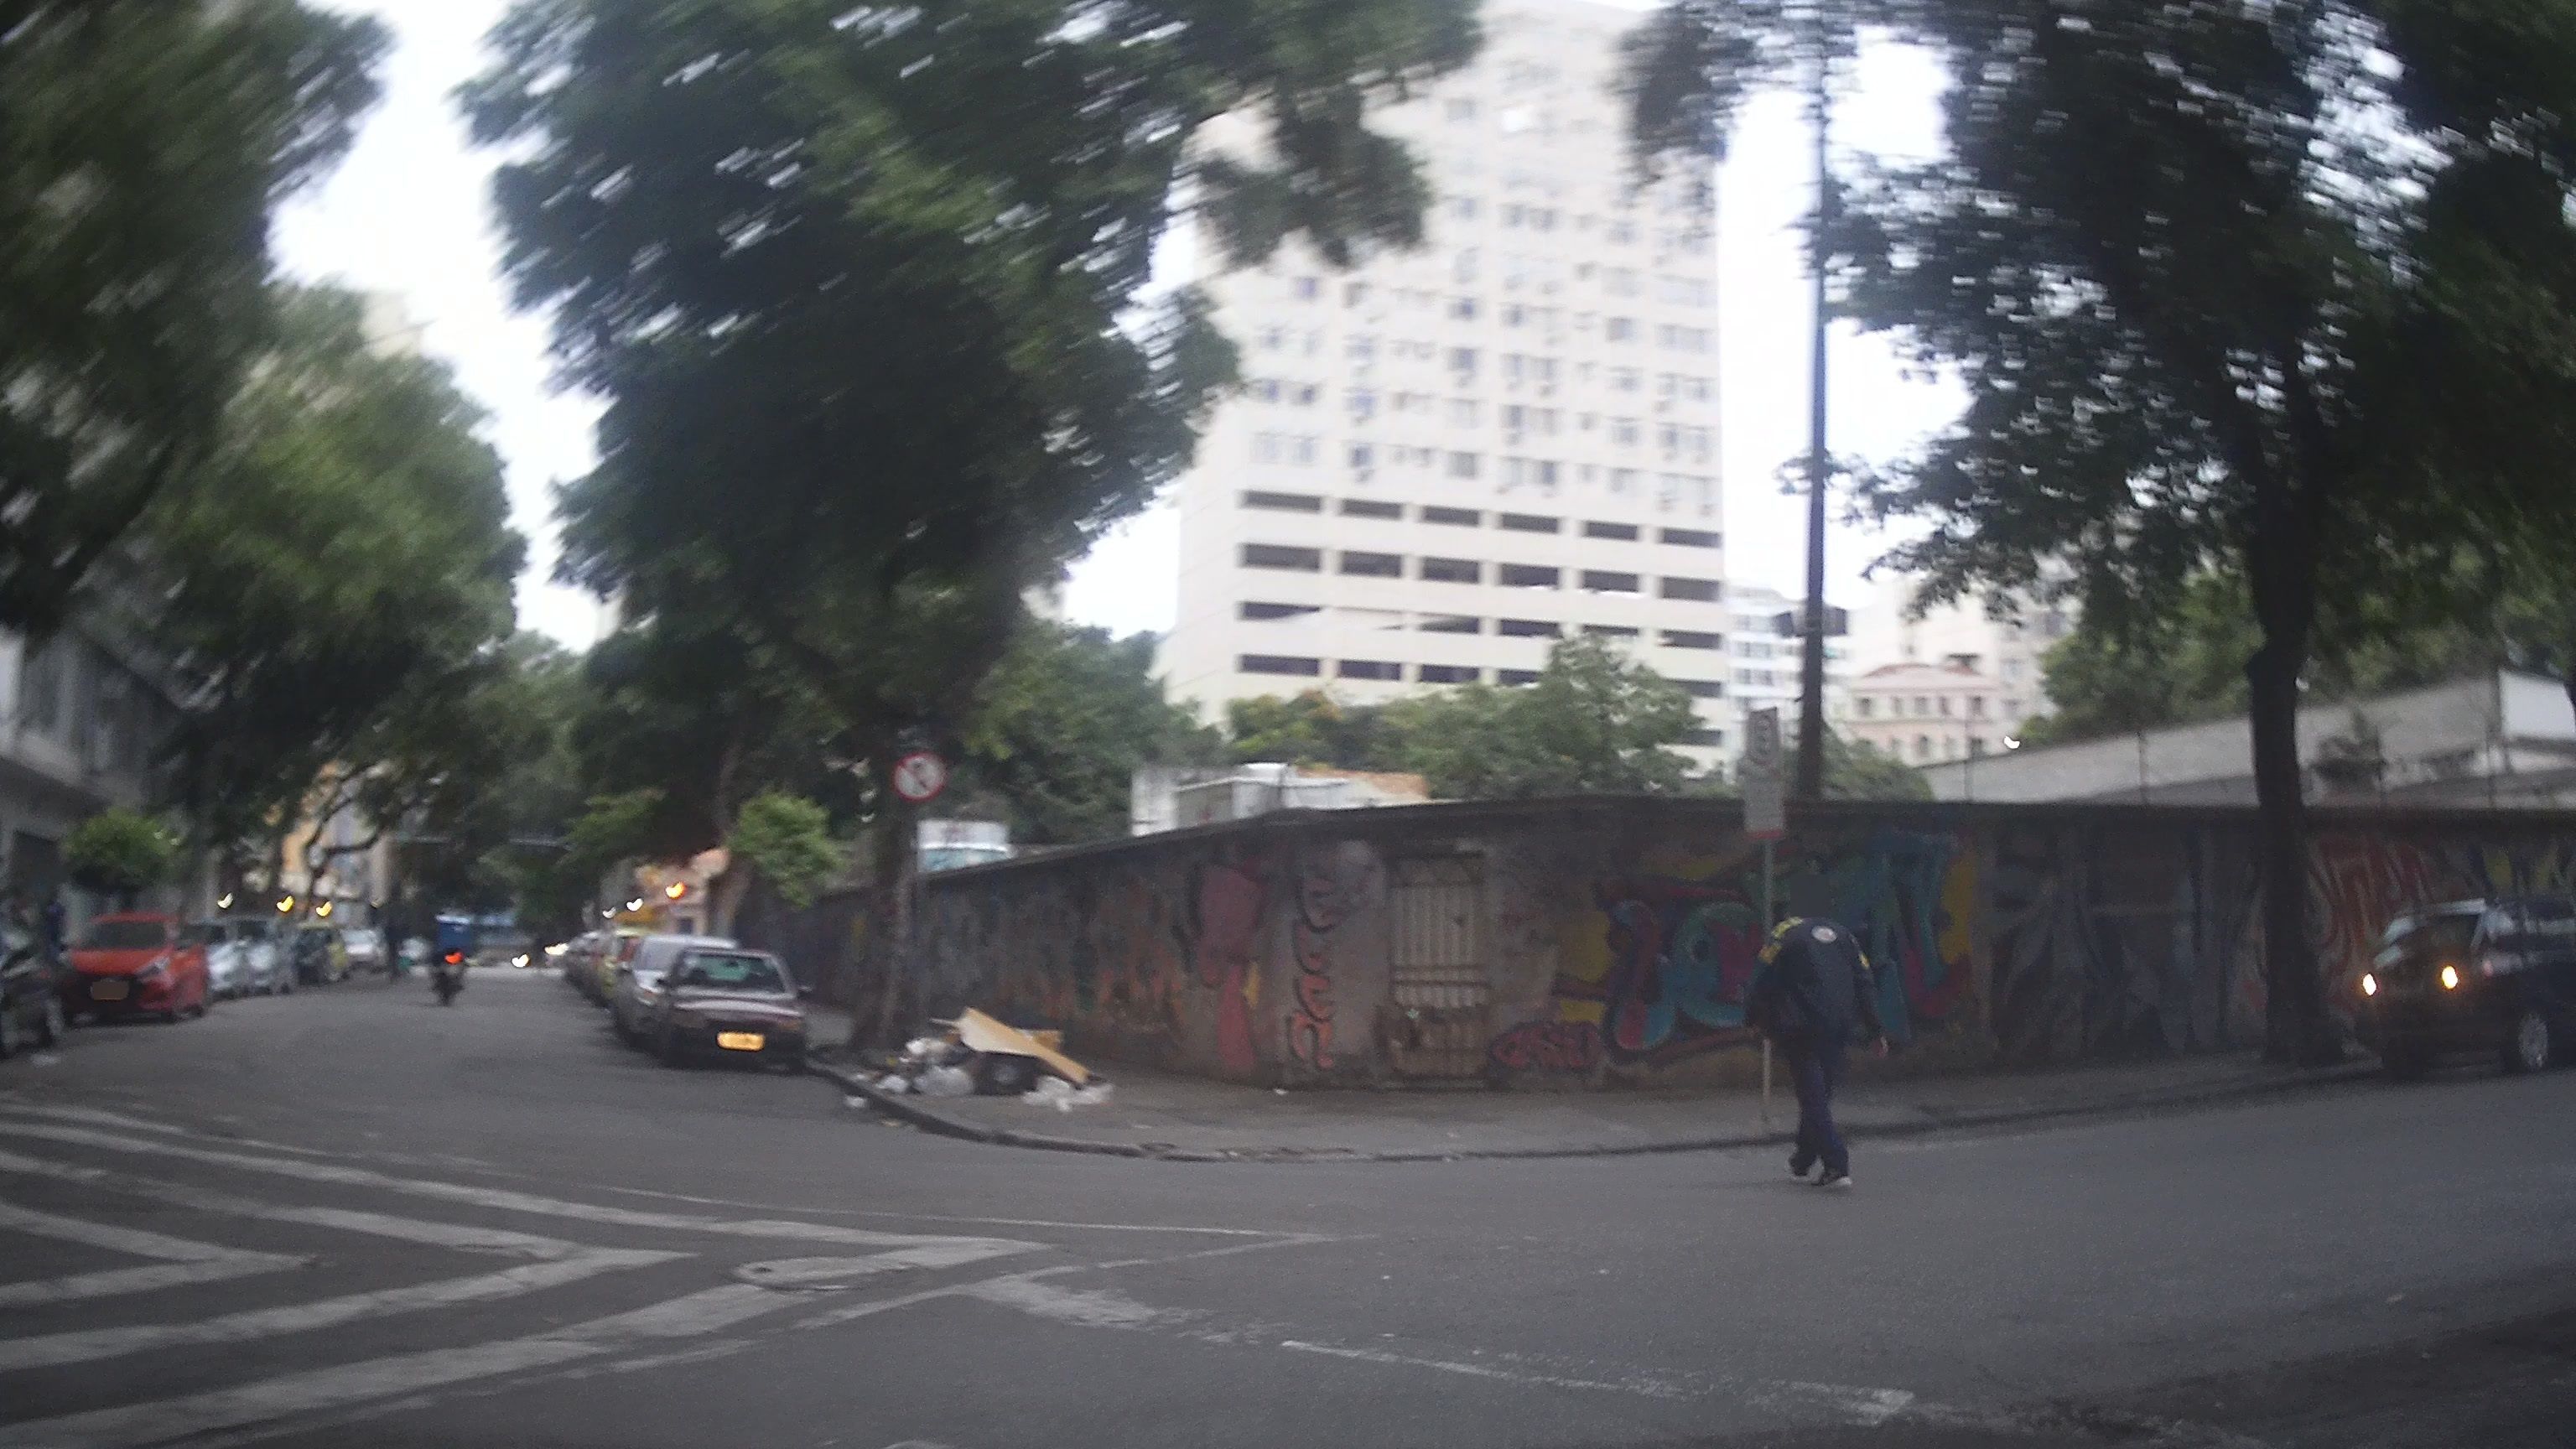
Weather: clear
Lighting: day
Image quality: slightly poor
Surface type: driving surface
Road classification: residential
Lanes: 2
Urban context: urban centre
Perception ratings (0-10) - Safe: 3.03, Lively: 6.72, Beautiful: 4.98, Boring: 1.79, Depressing: 4.22, Wealthy: 6.58